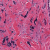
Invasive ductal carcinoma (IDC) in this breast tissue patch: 0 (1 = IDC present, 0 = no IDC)